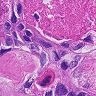
Metastatic tissue present: yes